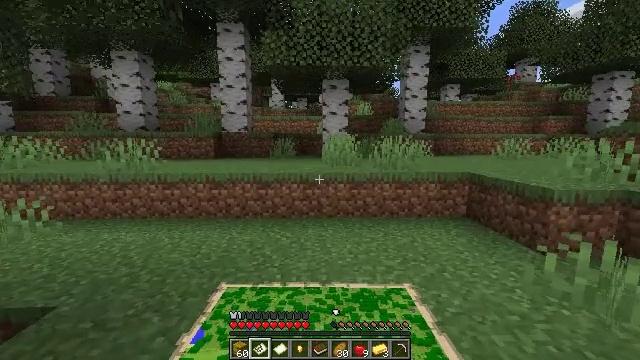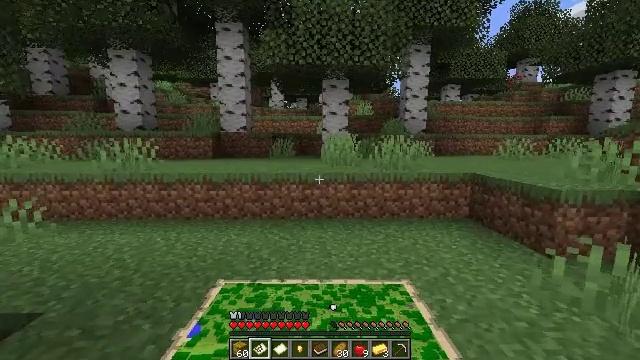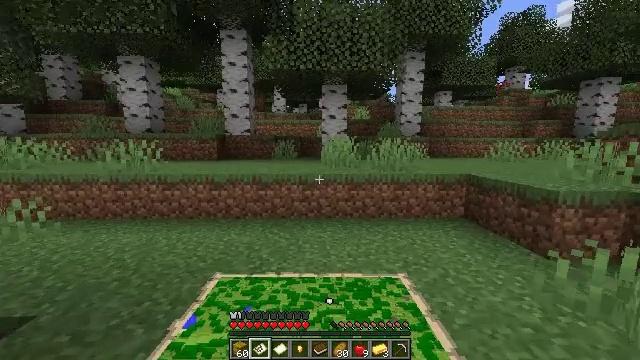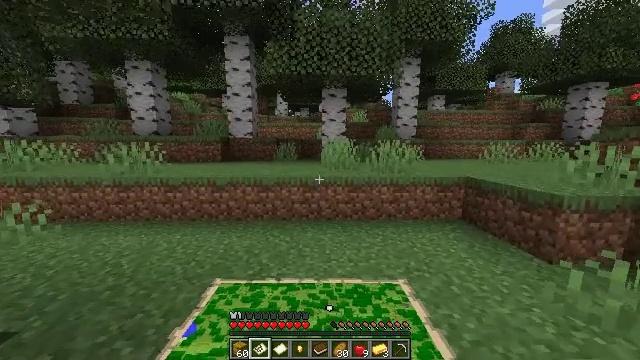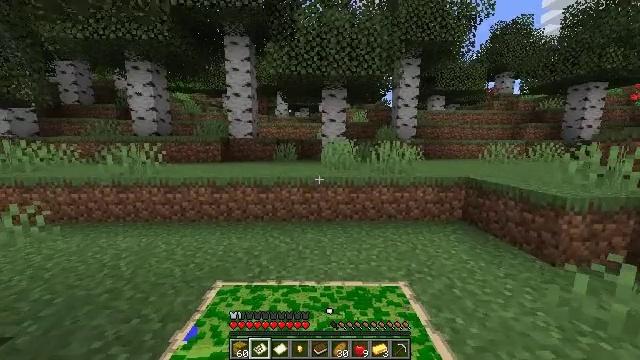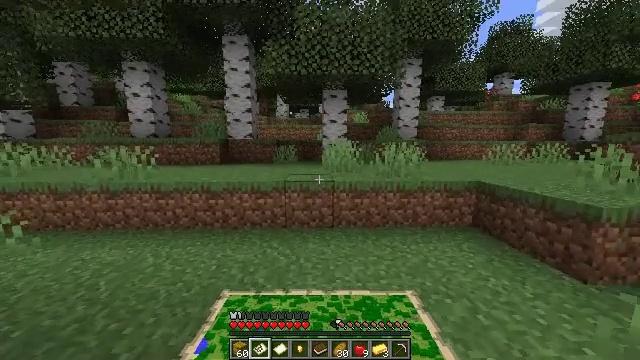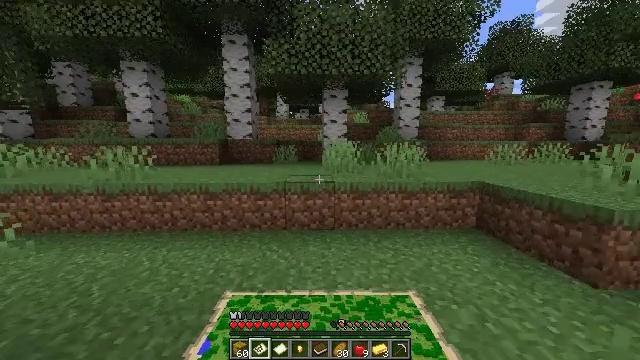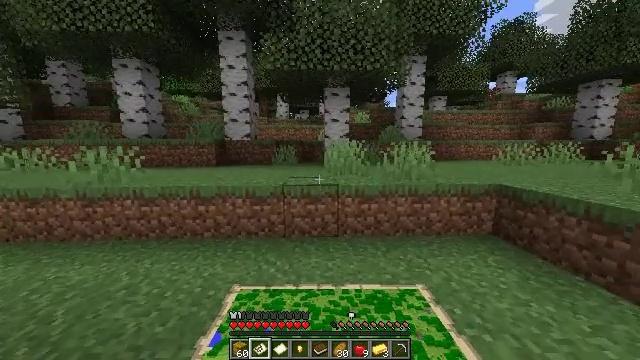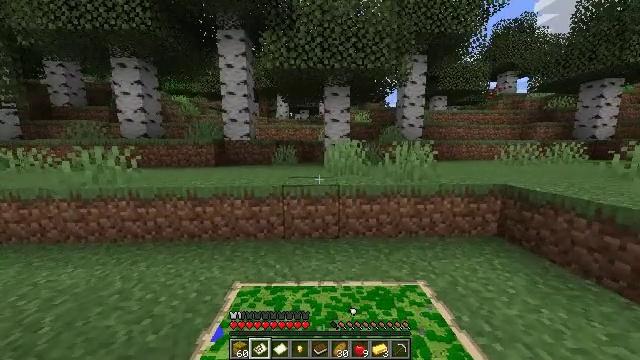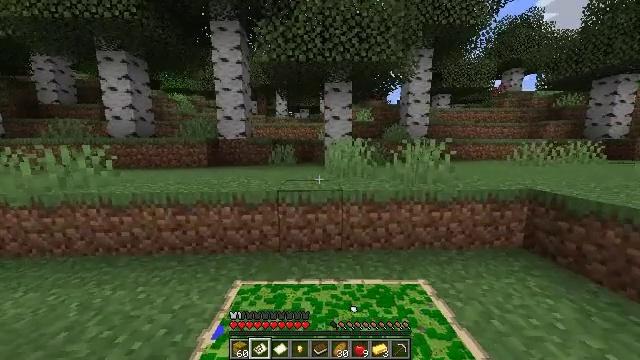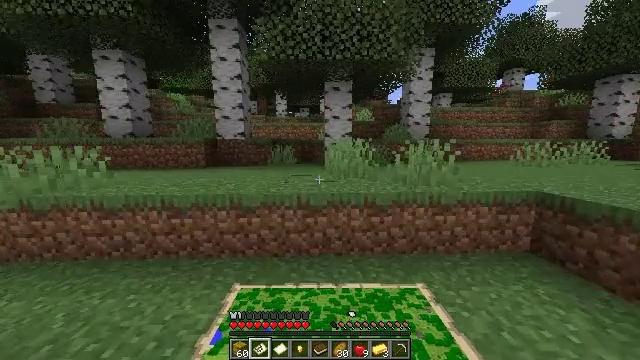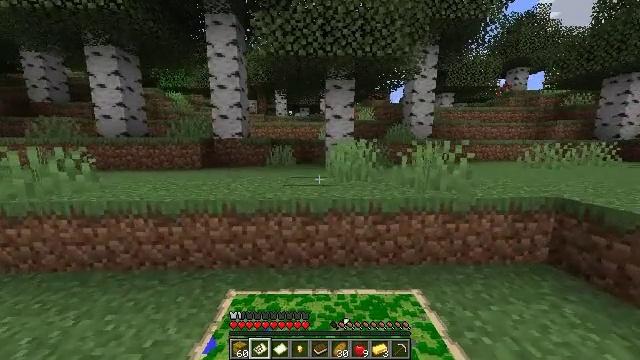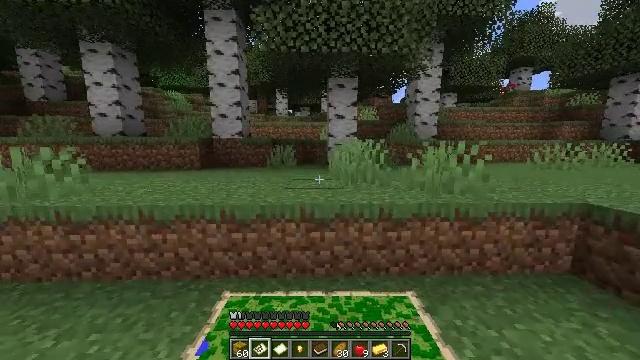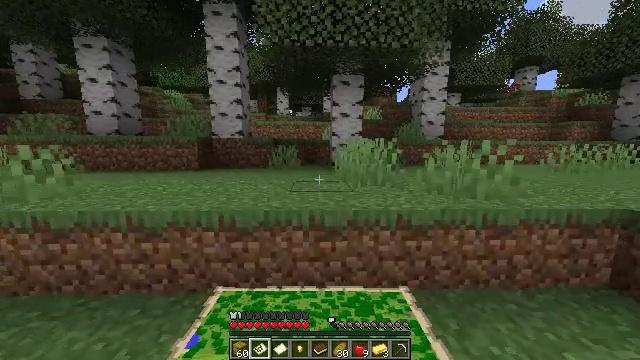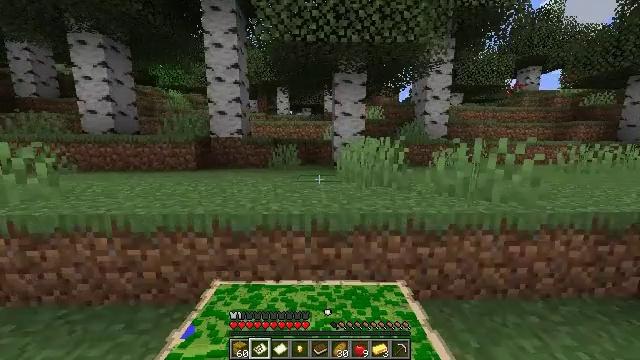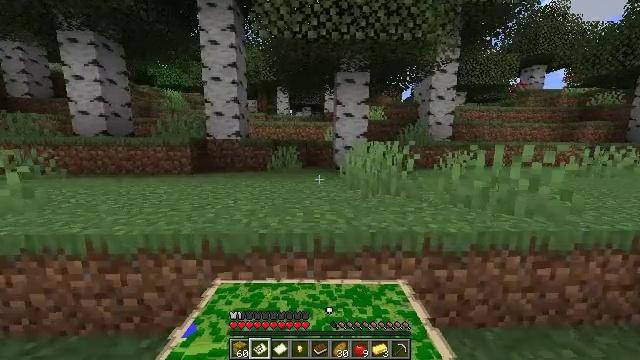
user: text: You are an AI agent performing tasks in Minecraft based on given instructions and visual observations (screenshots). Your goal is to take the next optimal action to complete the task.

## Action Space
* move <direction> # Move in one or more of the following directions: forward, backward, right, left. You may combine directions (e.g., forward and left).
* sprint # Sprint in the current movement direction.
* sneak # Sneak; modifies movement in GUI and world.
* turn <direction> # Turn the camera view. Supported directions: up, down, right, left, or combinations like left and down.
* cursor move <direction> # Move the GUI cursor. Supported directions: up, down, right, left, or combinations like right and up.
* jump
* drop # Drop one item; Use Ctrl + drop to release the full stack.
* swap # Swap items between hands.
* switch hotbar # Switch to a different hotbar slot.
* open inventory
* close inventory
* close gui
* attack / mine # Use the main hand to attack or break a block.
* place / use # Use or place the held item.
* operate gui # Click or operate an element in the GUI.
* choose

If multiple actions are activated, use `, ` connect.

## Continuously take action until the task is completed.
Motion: motion action
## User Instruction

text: Remove a filled map from the inventory.
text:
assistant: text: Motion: move forward
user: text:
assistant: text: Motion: move forward
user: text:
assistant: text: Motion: move forward
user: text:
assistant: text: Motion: move forward
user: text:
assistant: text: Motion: move forward
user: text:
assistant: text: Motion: move forward
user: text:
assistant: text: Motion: move forward
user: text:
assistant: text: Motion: move forward
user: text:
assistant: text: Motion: move forward
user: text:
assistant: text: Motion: move forward
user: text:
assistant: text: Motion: move forward and move left
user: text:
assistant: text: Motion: move forward and move left
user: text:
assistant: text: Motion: move forward
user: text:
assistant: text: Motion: move forward
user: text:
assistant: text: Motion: move forward, jump
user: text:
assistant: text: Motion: move forward, jump
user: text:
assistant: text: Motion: move forward, jump
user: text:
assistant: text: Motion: move forward
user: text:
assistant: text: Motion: move forward
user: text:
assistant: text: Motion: move forward
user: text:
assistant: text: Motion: move forward, turn left
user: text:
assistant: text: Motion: move forward and move left
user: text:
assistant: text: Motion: move forward and move left
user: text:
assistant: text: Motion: move forward
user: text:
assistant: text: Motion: move forward
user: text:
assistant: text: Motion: move forward
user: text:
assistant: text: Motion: move forward, turn left and down
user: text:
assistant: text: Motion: move forward
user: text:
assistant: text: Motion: move forward
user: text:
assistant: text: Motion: move forward, turn left